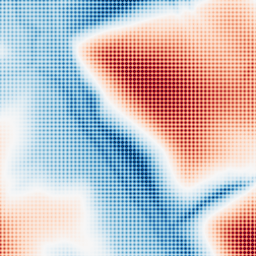
Category: multiscale
Decomposition family: dog_multiscale
Decomposition parameters: sigma_ratio: 2
n_scales: 5
base_sigma: 2
Upsampling method: sinc_blackman
Upsampling parameters: scale: 4
kernel_size: 4
Upsampling scale: 4